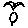
Label: bird